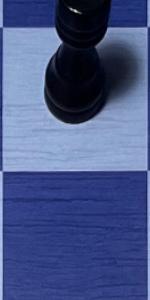
Label: Empty